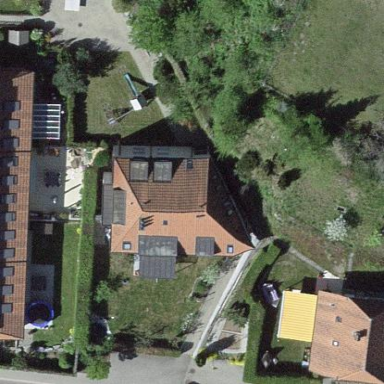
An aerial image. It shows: Residential building.